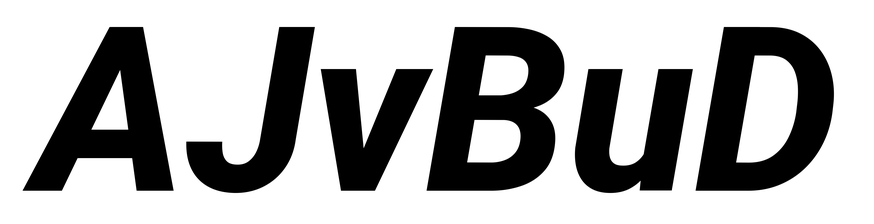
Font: Roboto-Italic_ExtraBold_Italic